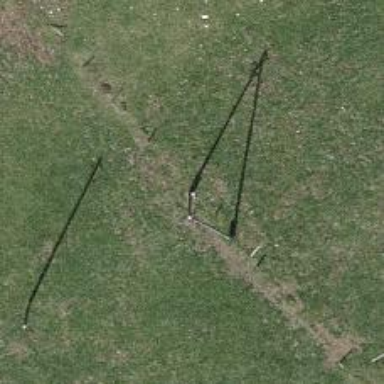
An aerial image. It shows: Power pole.